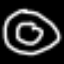
Label: donut